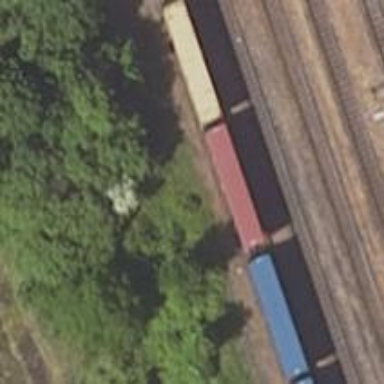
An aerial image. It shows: Abandoned railway siding.